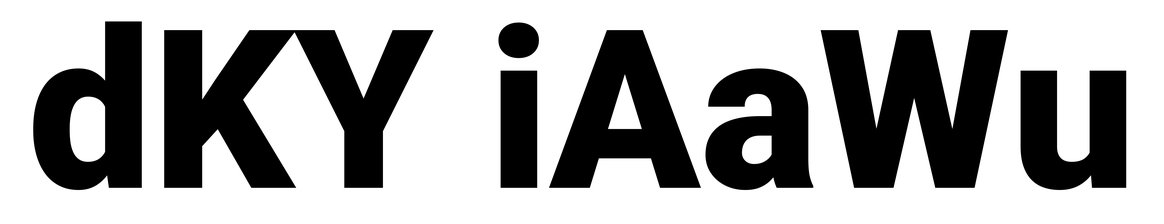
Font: Roboto_Black